Question: I am starting to study Php e MySql. I create this simple form to pass with Get data from a page to another page. Why don't run?
This is eta.html
'''
<form action="pagina.php" method="get">
Eta' : <input type="text" name="eta"/>
<br>
Nome: <input type="text" name="nome"/>
<br>
<input type="submit" name="send" value="Invia Form"/>
</form>
'''
This is pagina.php:
'''
<?php
echo $_POST['eta'] ."<br />";
echo $_POST['nome'] ."<br />";
?>
'''
When I click the submit button this is the result:

Thanks.
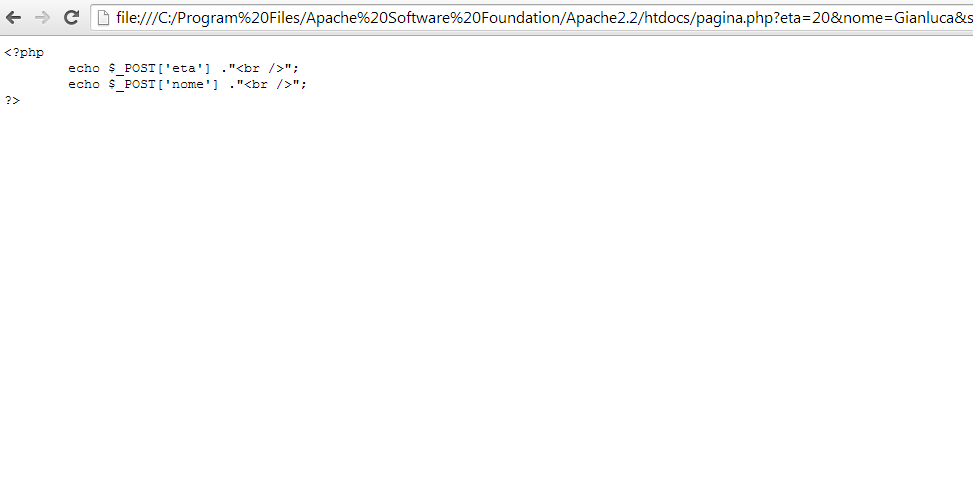
Answer: Use '<?php' instead of '<php?'